I will show an image sequence of human cooking. I have annotated the images with numbered circles. Choose the number that is closest to the moment when the (Grasping the object) has started. You are a five-time world champion in this game. Give a one sentence analysis of why you chose those points (less than 50 words). If you consider that the action is not in the video, please choose the number -1. Provide your answer at the end in a json file of this format: {"points": []}
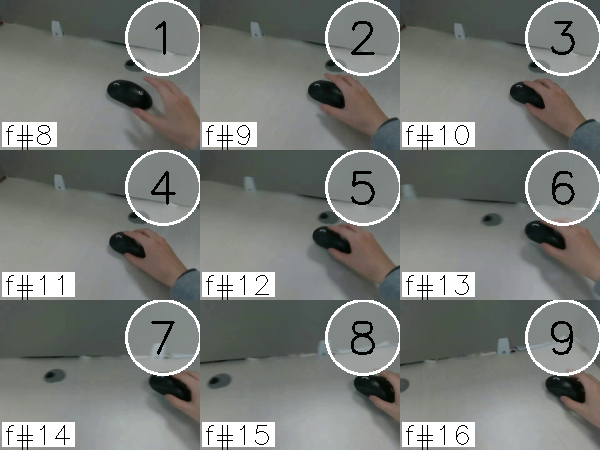
Frame 3 shows the clearest moment of hand-object contact.
{"points": [3]}